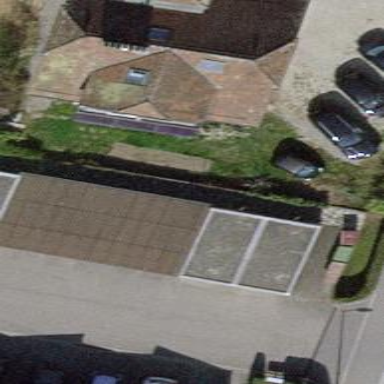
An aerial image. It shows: Terrace building.